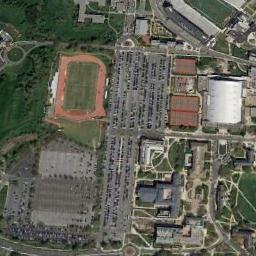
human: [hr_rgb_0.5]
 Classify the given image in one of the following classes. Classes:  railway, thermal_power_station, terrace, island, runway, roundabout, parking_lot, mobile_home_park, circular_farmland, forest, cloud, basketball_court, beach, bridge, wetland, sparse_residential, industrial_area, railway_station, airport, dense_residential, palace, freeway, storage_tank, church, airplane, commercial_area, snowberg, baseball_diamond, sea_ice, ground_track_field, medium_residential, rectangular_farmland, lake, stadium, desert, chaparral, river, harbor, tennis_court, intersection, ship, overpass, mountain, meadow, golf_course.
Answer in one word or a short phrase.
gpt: ground_track_field